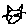
Label: cat